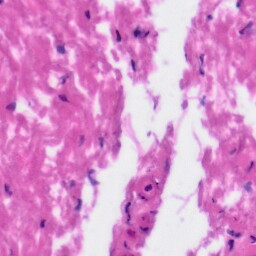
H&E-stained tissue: Tonsil